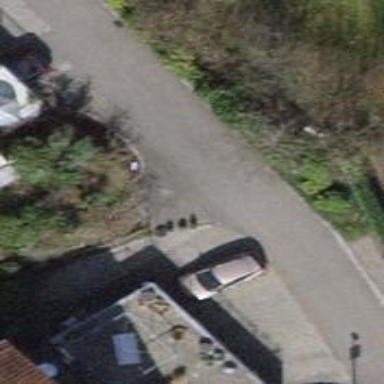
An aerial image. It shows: Driveway leading to service road.